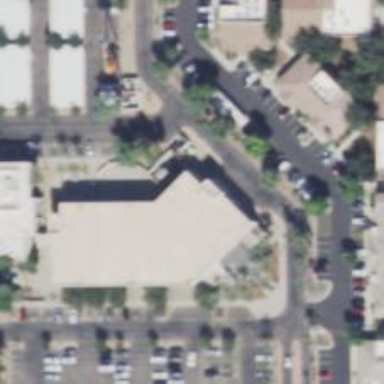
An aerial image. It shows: Healthcare clinic.